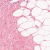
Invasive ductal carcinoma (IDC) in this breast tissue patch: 0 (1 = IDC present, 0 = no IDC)